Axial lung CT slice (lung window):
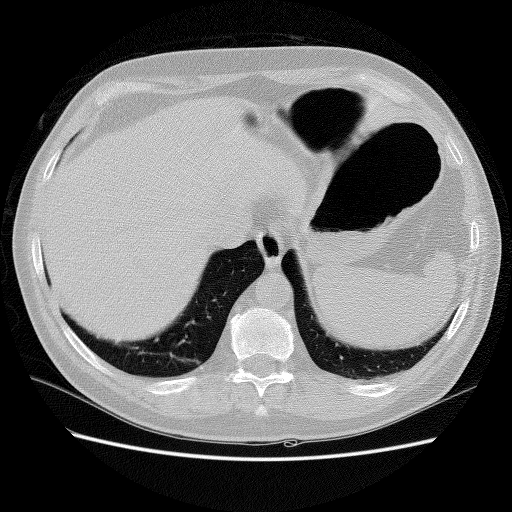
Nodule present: no